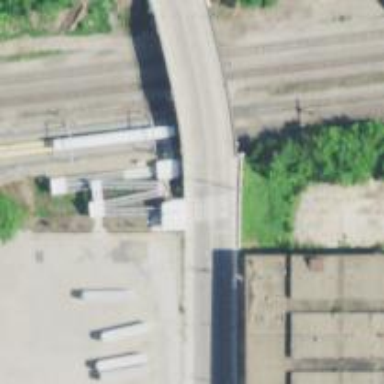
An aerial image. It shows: Railway crossing with lights and barriers.